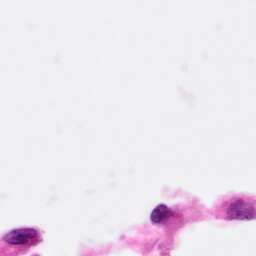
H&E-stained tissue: Pancreatic